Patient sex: M
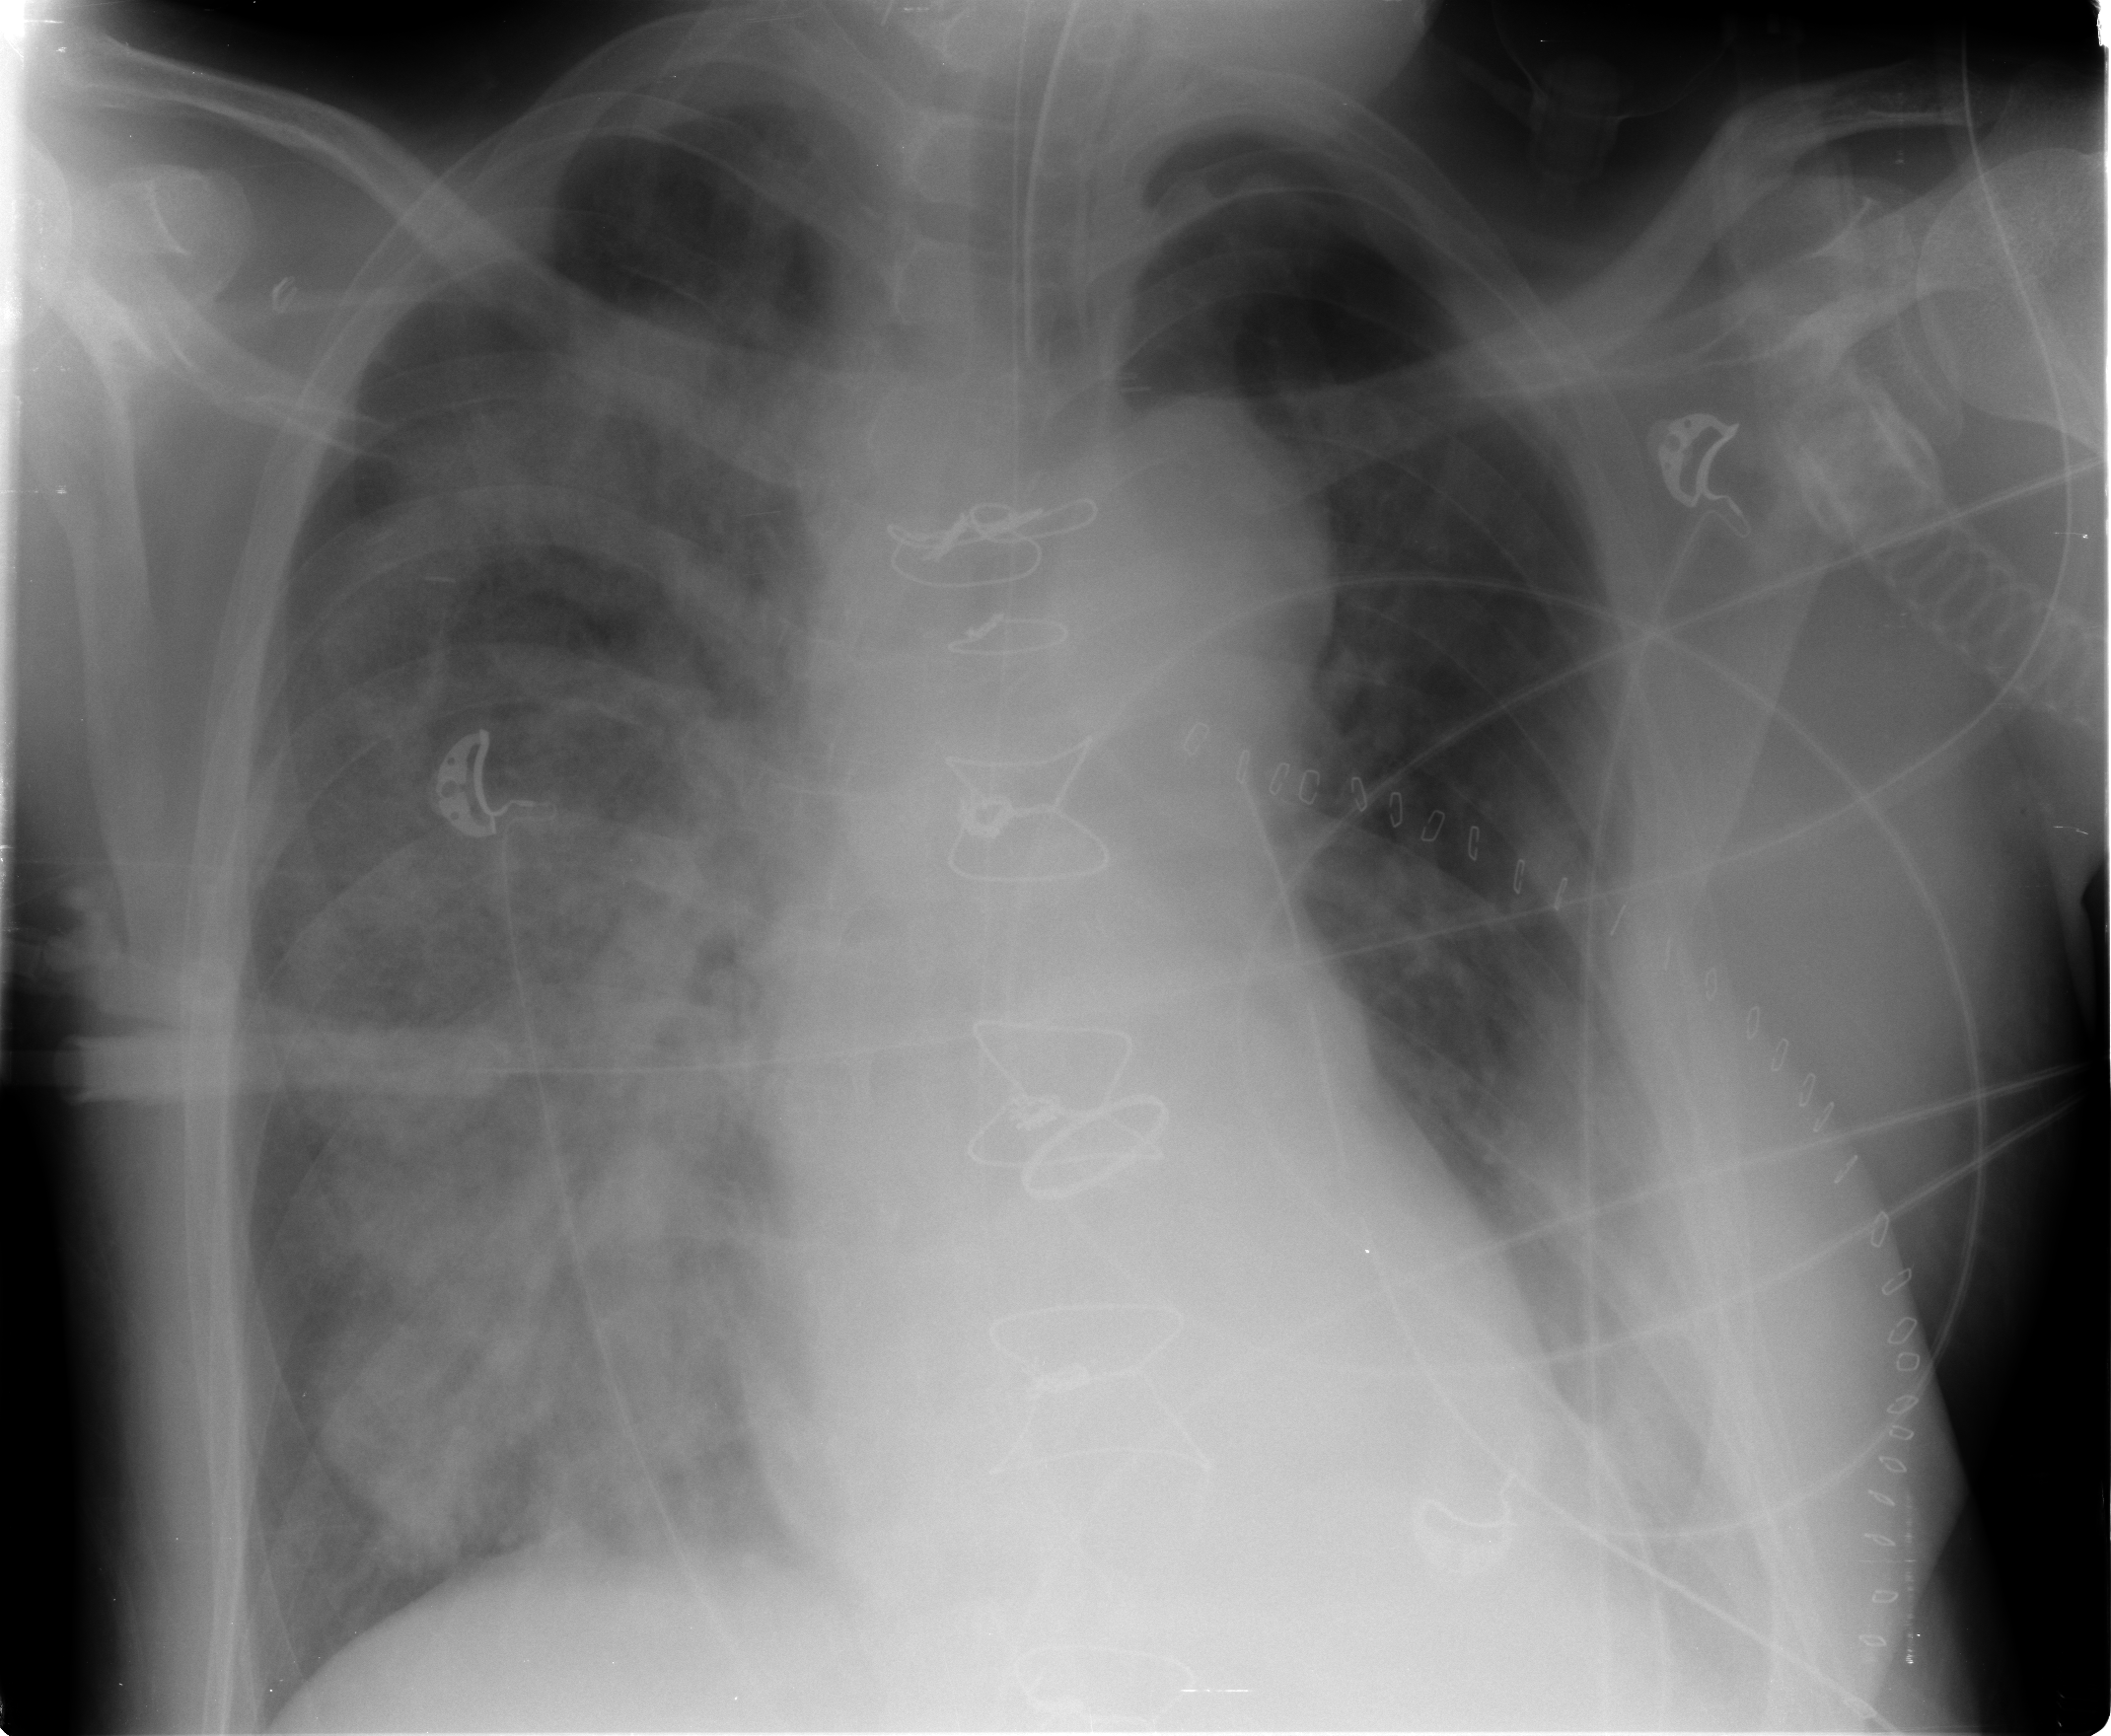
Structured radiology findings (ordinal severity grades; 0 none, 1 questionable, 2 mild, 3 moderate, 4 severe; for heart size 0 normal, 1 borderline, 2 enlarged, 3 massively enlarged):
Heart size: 0
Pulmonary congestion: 0
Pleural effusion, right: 1
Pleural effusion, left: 2
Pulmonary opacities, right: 4
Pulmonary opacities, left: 1
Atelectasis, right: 4
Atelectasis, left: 2